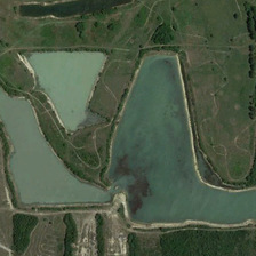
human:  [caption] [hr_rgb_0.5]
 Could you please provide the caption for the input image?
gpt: an irregular polygonal pond and a triangular pond are surrounded by green meadows.

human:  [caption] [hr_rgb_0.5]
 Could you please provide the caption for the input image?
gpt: Regular green and quadrangle surrounded by green.

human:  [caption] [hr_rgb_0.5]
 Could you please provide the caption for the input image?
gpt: Irregular polygonal pond and triangular pond are surrounded by green meadows.

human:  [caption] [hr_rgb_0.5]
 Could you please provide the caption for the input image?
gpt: An irregular polygonal pond and a triangular pond are surrounded by green grass.

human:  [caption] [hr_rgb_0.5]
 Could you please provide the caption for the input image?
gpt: An irregular polygonal lagoon and a triangular lagoon are surrounded by green meadows.